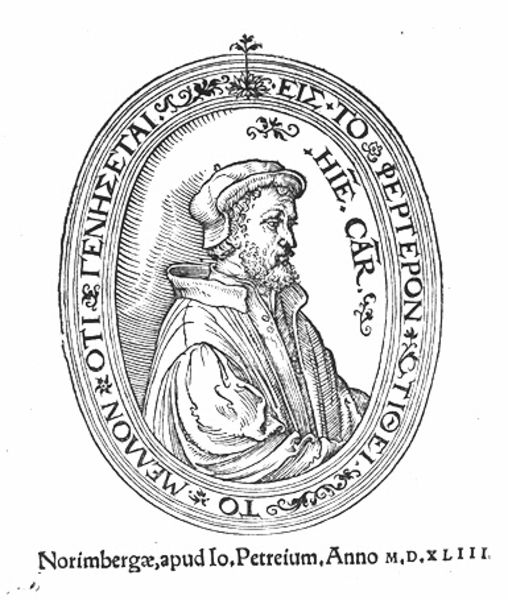
Titel: Bildnis des Hironymus Cardanus?
Künstler: Johann Petreius
Institution: (Seriendruck)
Schlagwörter: mann, schatten, weiß, blume, grau, hut, kleid, mund, nase, ohr, profil, schwarz, stirn, zeichnung, blick, ornament, alt, anzug, bart, jacke, jung, kappe, mütze, augen, bärtig, falten, kragen, mensch, rahmen, vollbart, ärmel, bildnis, hals, herr, portrait, porträt, auge, gewand, mantel, pflanze, knopf, lippen, locken, rechts, renaissance, schulter, kreis, oval, rund, holzschnitt, schrift, papier, grafik, graphik, schriftzug, kaiser, inschrift, datum, dekor, ornamente, faltenwurf, knöpfe, krempe, striche, medaillon, druck, schwarz-weiß, schraffur, holzstich, radierung, schrafur, stich, titel, lockig, portait, text, buchstaben, medallie, ranke, buchseite, medallion, antik, griechisch, mittelalter, gelehrter, medaille, porträr, siegel, emblem, kupferstich, münze, nürnberg, latein, lateinisch, ocal, umschrift, gewandt, amulette, anno, medailon, car, 1543, embelm, hie, schritft, griechische schrift, nürmberg, norimbergae